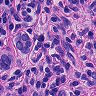
Metastatic tissue present: yes